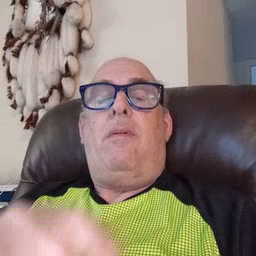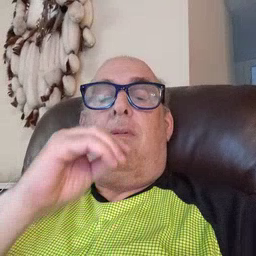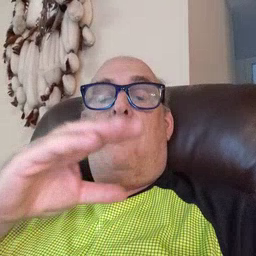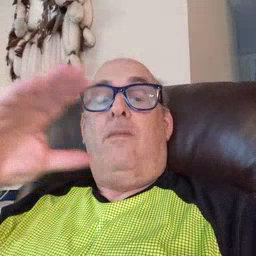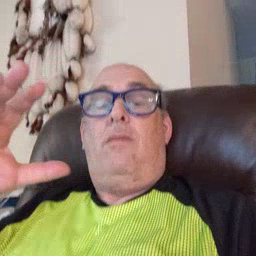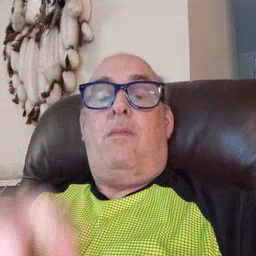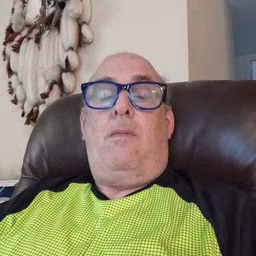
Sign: balloon